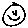
Label: smiley face